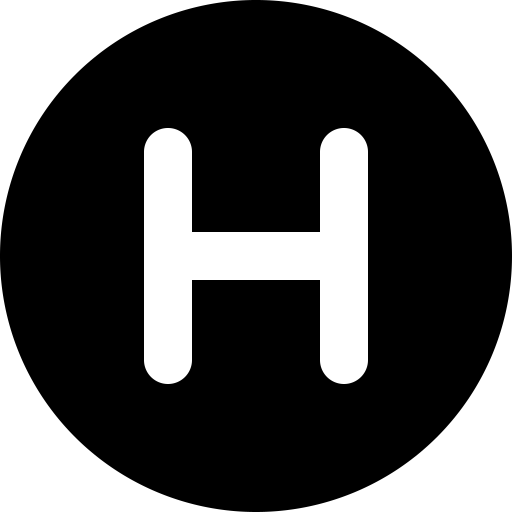
Tags: icon, FontAwesome, fa-icon, solid, circle, h